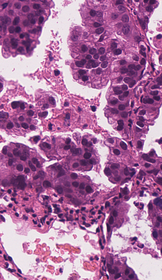
Tumor epithelial tissue: yes
Tumor-associated stroma tissue: yes
Normal tissue: no